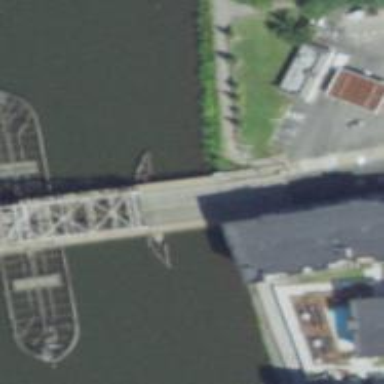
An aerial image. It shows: Swing-type movable footway bridge.